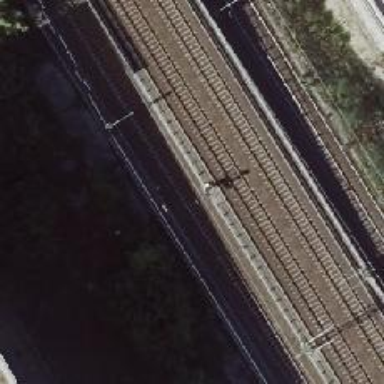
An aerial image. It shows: Railway signal.